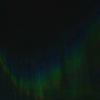
Label: space